Interaction volume radius: 5 \u00c5
Interaction volume height: 30 \u00c5
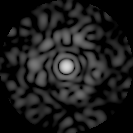
Disorder parameter: 0.8467